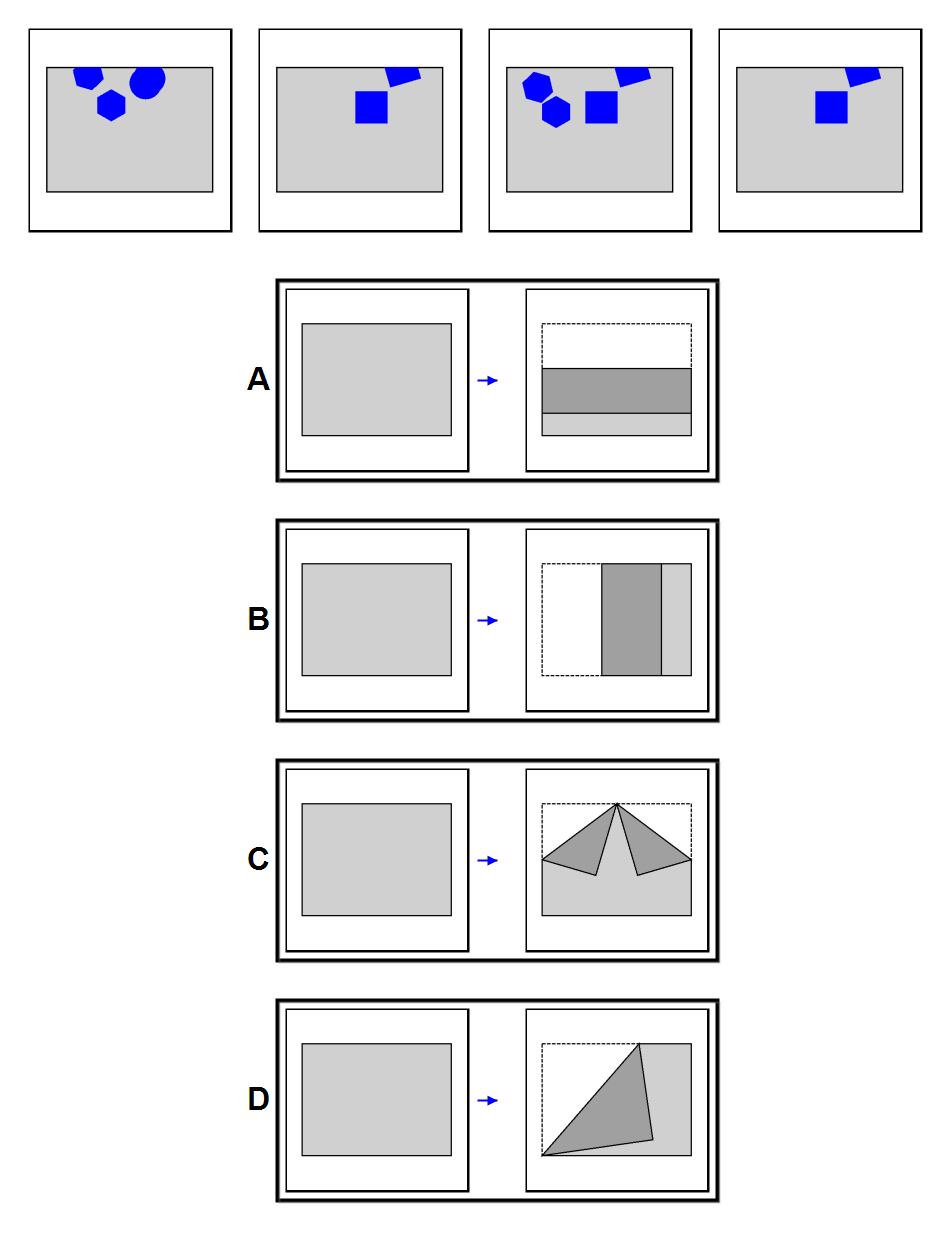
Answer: C